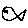
Label: fish